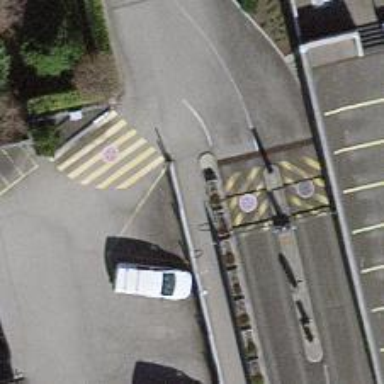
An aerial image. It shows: Cycle barrier.